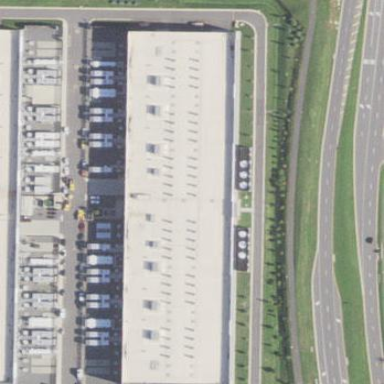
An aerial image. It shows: Data center building.